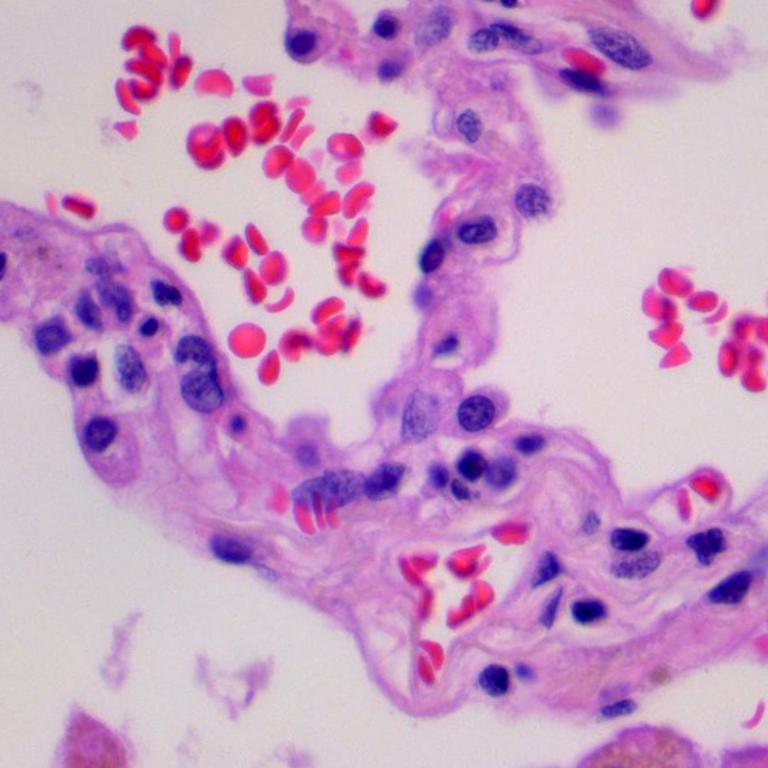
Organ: lung
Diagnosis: benign